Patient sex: M
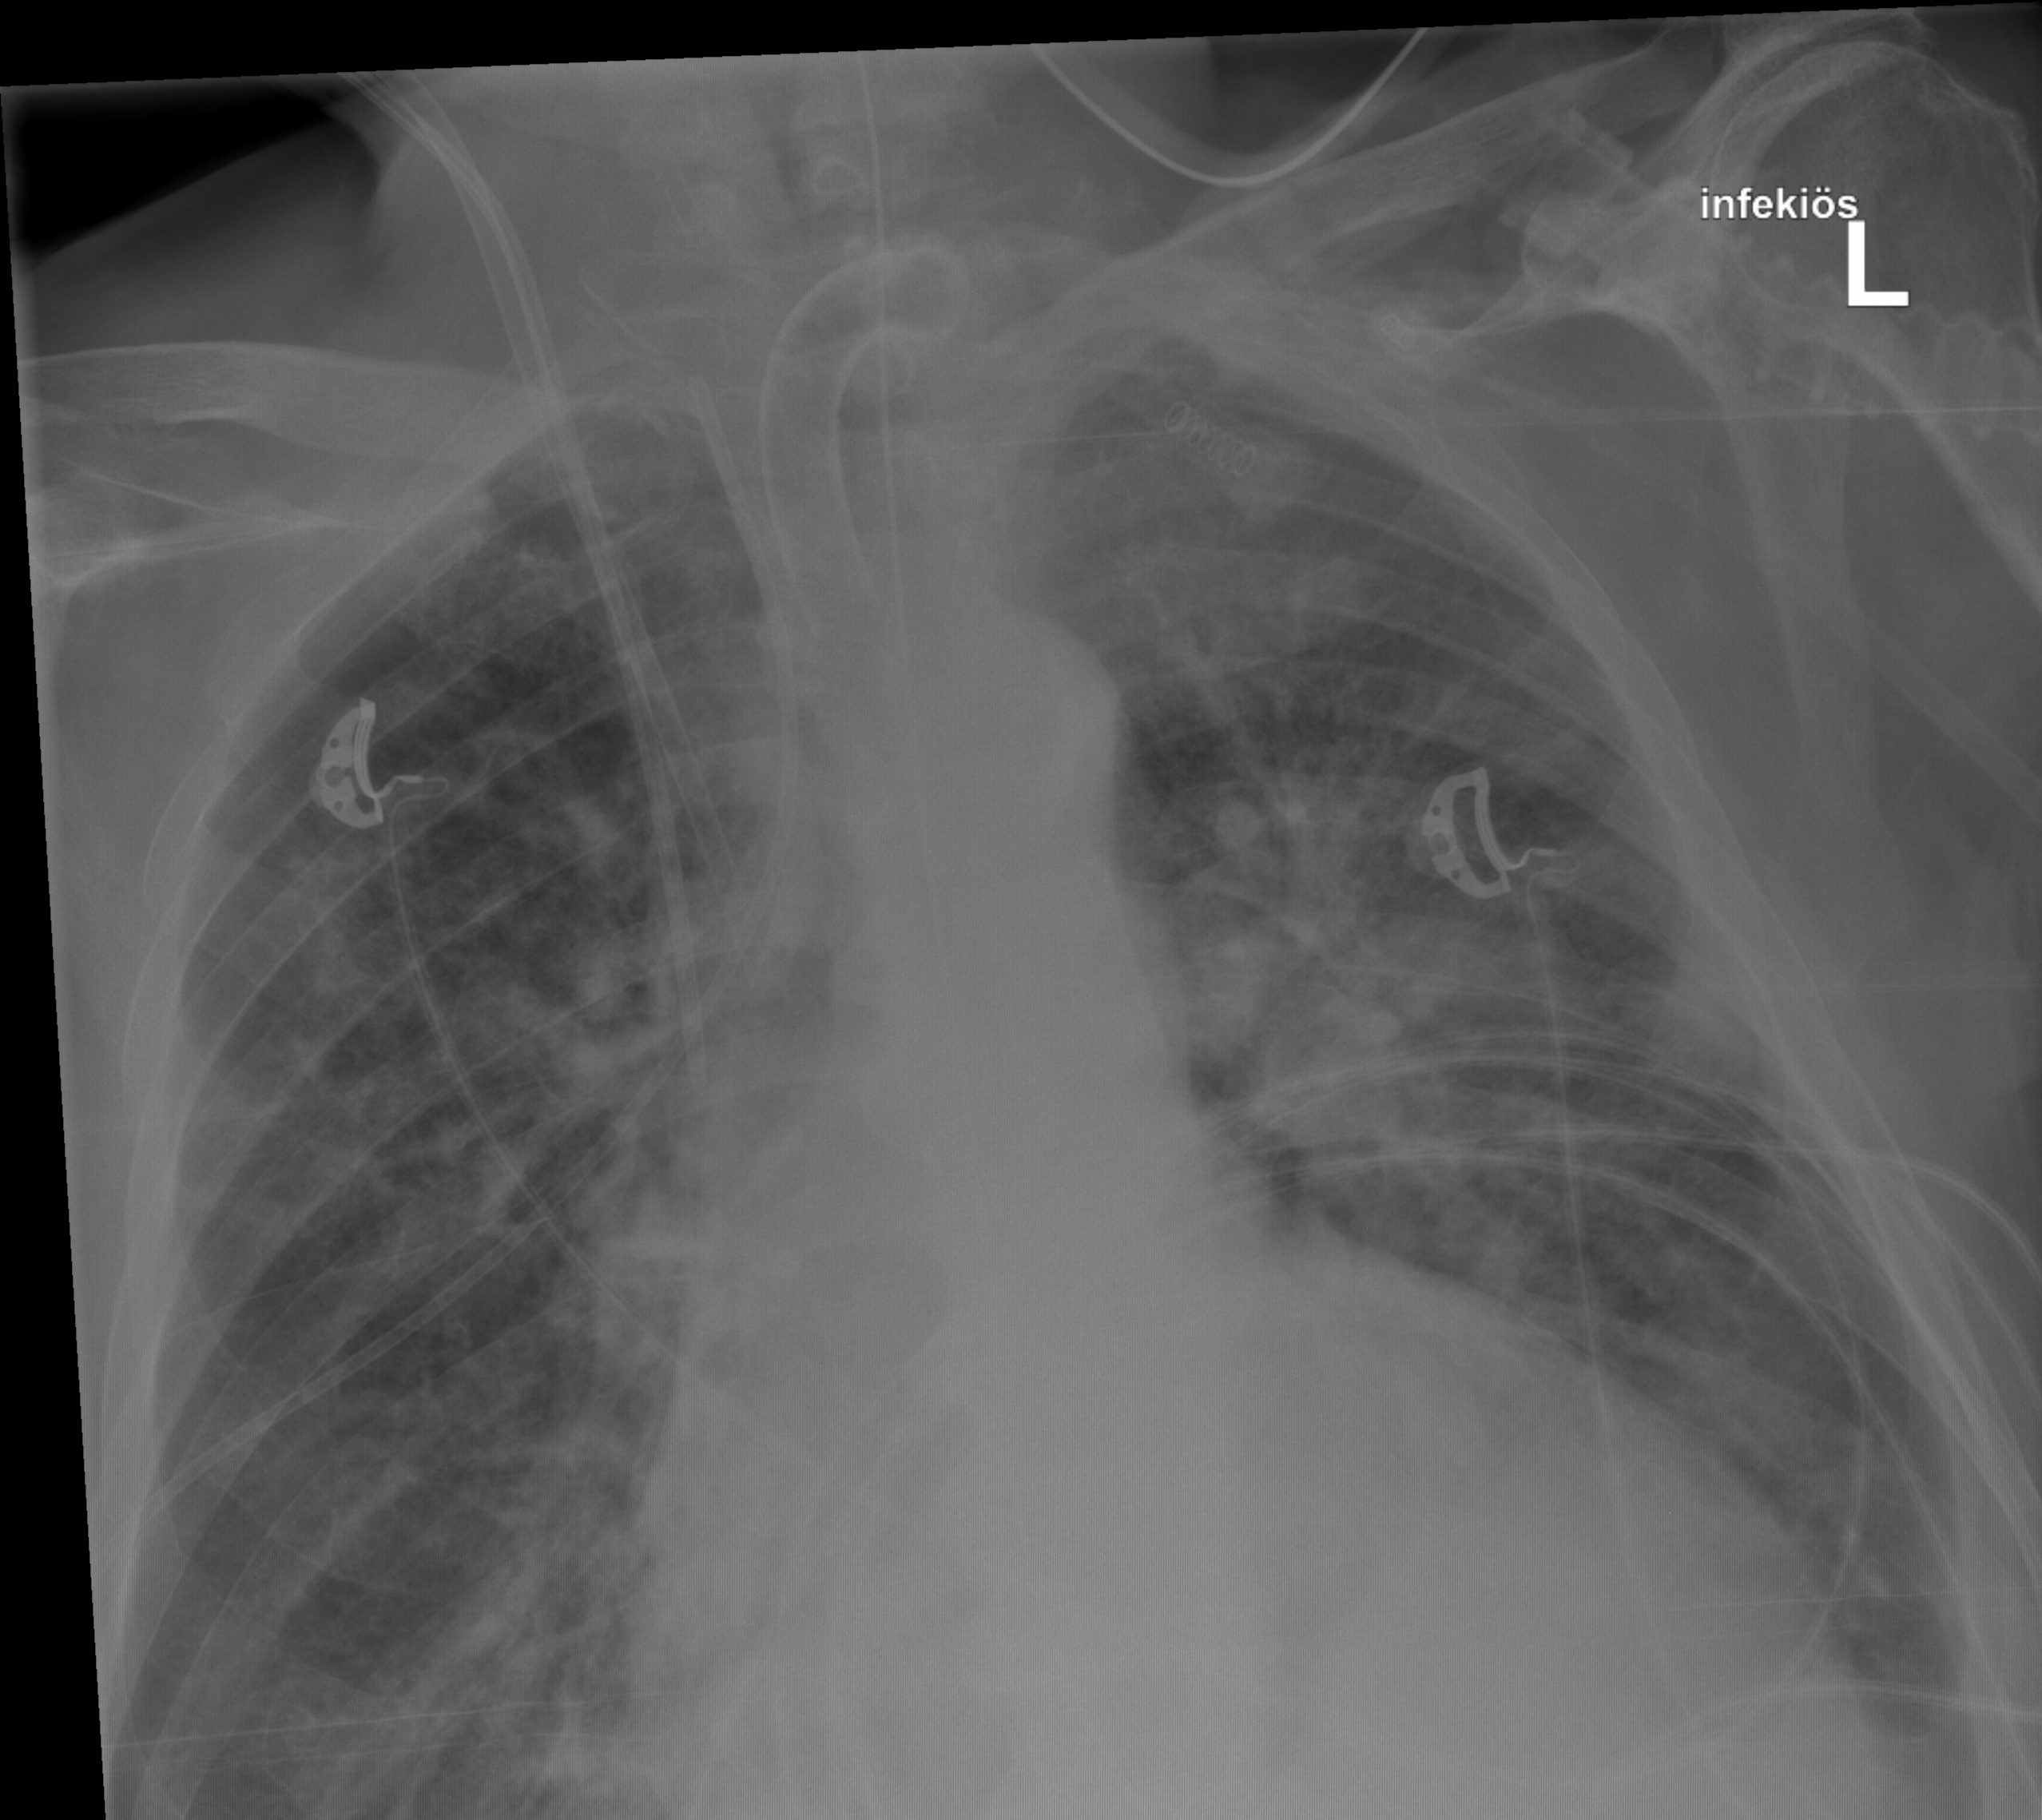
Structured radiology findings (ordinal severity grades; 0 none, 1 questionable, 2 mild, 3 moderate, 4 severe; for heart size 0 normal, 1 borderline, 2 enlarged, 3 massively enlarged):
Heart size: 2
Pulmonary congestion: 1
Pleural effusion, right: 0
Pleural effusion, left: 0
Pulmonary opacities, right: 2
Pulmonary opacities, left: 3
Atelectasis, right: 0
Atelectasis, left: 0